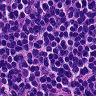
Metastatic tissue present: no